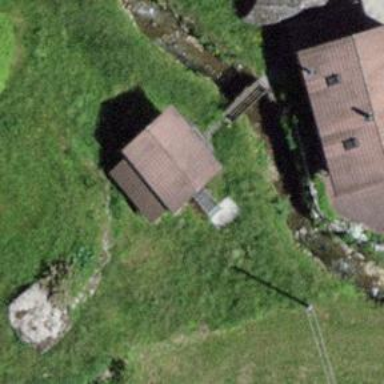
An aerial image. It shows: Hut.